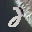
Label: 8